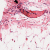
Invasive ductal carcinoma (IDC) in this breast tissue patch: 0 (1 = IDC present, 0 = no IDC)